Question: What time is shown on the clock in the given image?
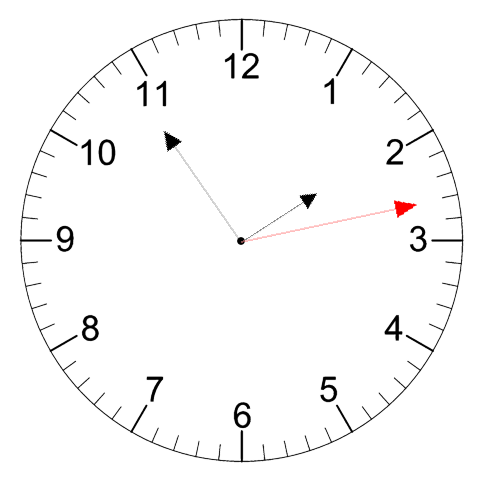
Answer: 01:54:13